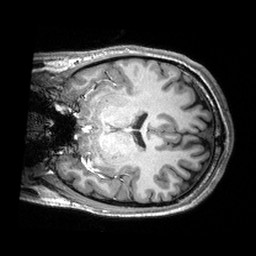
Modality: T1w
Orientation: coronal
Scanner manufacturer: siemens
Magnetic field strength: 3 T
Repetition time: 2.53 s
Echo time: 0.00288 s